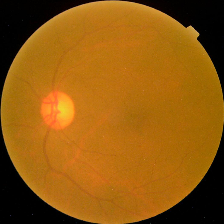
Diabetic retinopathy grade: Proliferative DR